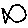
Label: fish